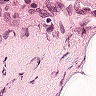
Metastatic tissue present: no